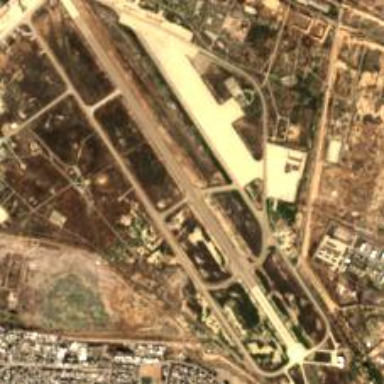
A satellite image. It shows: View of runway in airport.